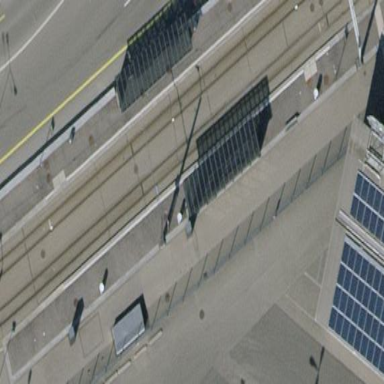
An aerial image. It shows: Platform for public transport with shelter.